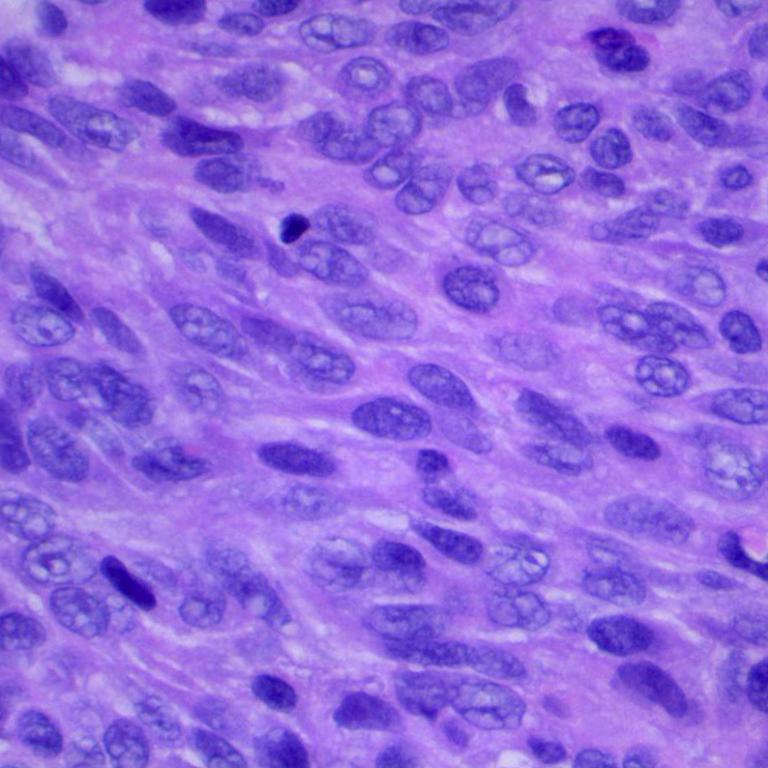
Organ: lung
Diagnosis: squamous carcinomas